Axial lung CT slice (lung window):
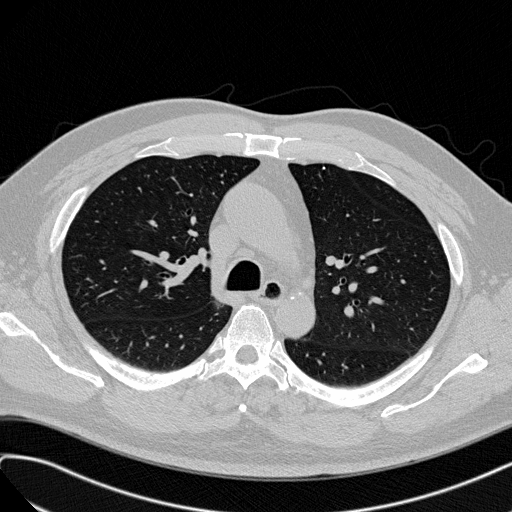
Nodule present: no